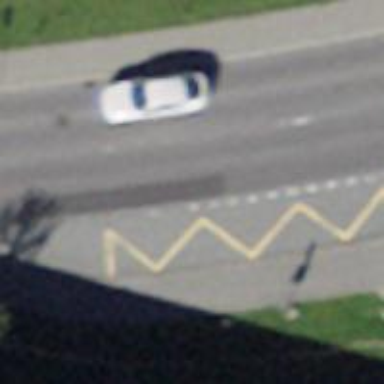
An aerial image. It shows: Bus stop with platform for public transport.